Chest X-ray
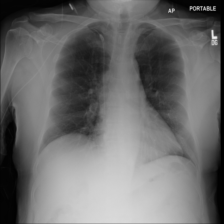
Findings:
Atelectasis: negative
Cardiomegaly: negative
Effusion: negative
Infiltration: negative
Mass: negative
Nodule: negative
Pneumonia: negative
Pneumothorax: negative
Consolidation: negative
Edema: negative
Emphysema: negative
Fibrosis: negative
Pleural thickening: negative
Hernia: negative